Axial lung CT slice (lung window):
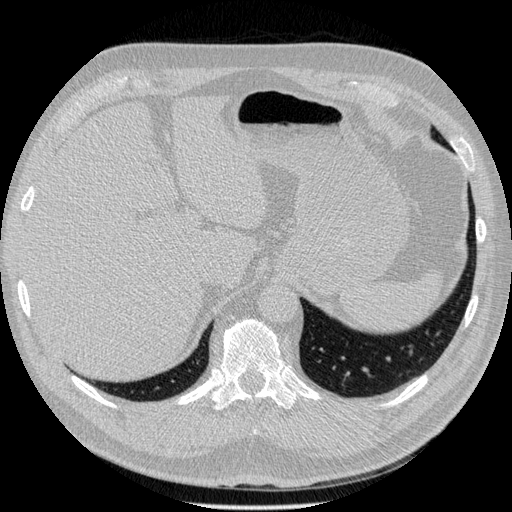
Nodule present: no